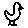
Label: bird